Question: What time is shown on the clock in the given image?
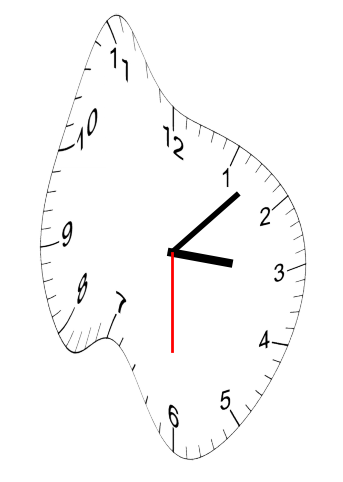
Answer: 03:07:30